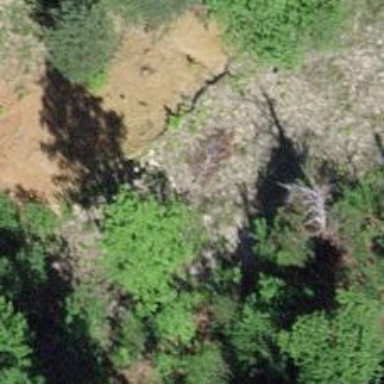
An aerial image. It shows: Natural cliff.